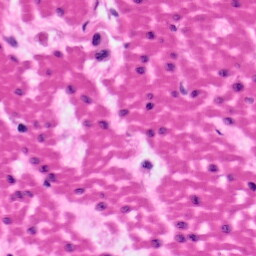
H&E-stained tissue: Pancreatic